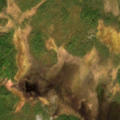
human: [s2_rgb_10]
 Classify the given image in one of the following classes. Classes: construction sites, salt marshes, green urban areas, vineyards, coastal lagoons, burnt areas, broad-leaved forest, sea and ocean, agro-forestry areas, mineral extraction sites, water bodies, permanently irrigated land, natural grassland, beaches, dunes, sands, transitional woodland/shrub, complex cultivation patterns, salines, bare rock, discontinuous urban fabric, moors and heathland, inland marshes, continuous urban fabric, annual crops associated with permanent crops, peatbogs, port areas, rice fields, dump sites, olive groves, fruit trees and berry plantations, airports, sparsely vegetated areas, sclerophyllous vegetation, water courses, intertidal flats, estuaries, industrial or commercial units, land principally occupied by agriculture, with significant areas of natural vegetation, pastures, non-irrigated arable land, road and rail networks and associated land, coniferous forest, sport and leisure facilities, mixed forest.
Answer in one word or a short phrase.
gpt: coniferous forest, mixed forest, peatbogs